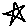
Label: star